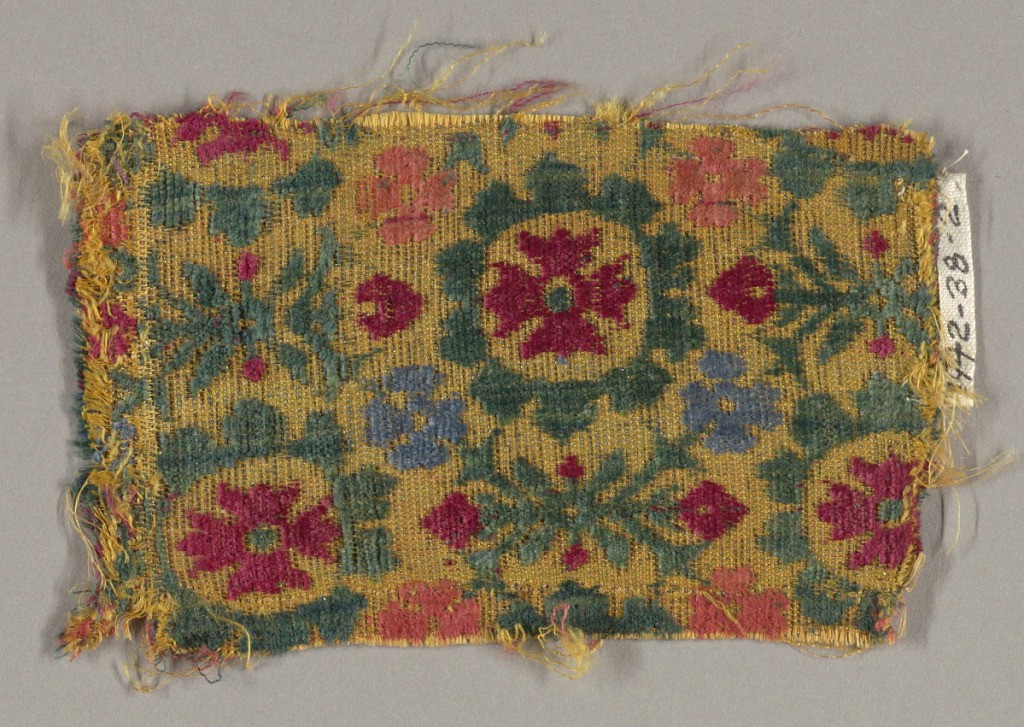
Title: Fragment
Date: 17th century
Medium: silk, metallic thread Technique: cut and voided supplementary warp pile (velvet) in a twill weave foundation
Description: Fragment with a cut pile design of a circular composite floral rosette in red and green, alternating with an axial floral staff in red and green, repeated in staggered rows with small four-petal rosettes in orange and blue between each row in the interstices. The ground is yellow compound twill with flat strips of gold placed on alternating warps, which also carry the colored warps used to make the pile.